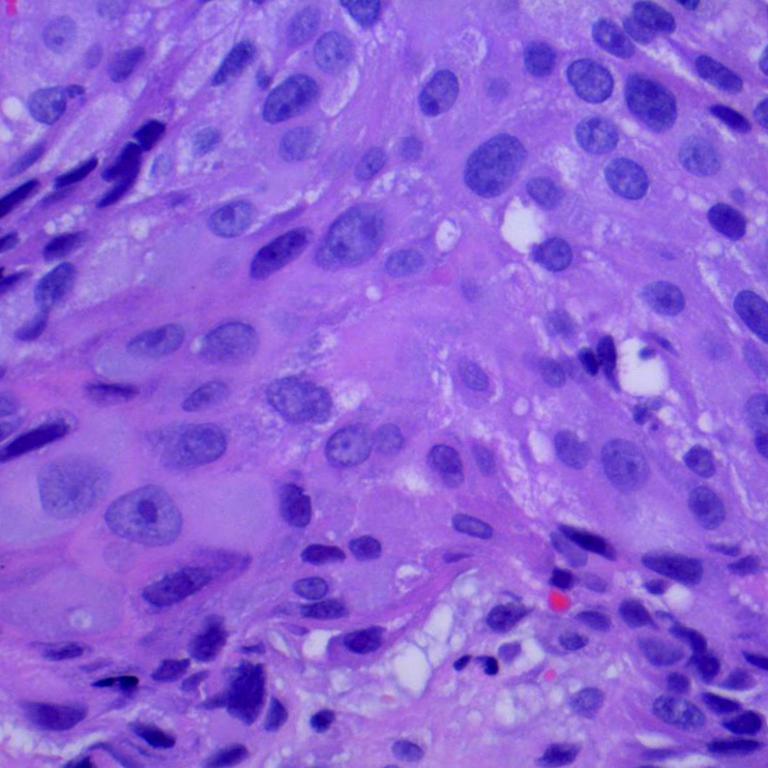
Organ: lung
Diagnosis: squamous carcinomas